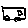
Label: car